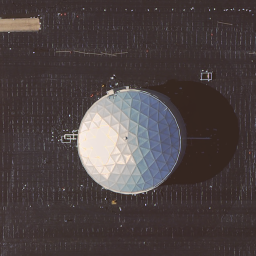
Label: storage tanks